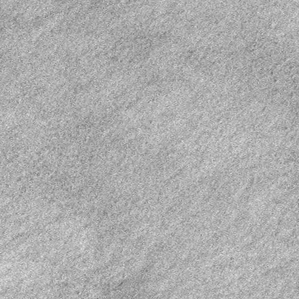
Label: frost